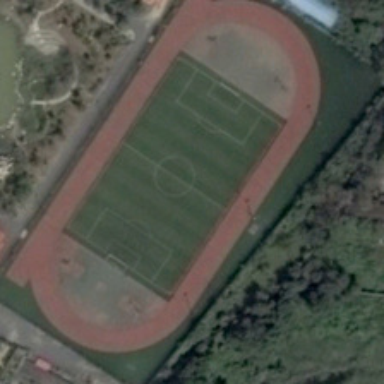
The playground consists of a red track and a green football field .